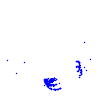
Particle: kaon